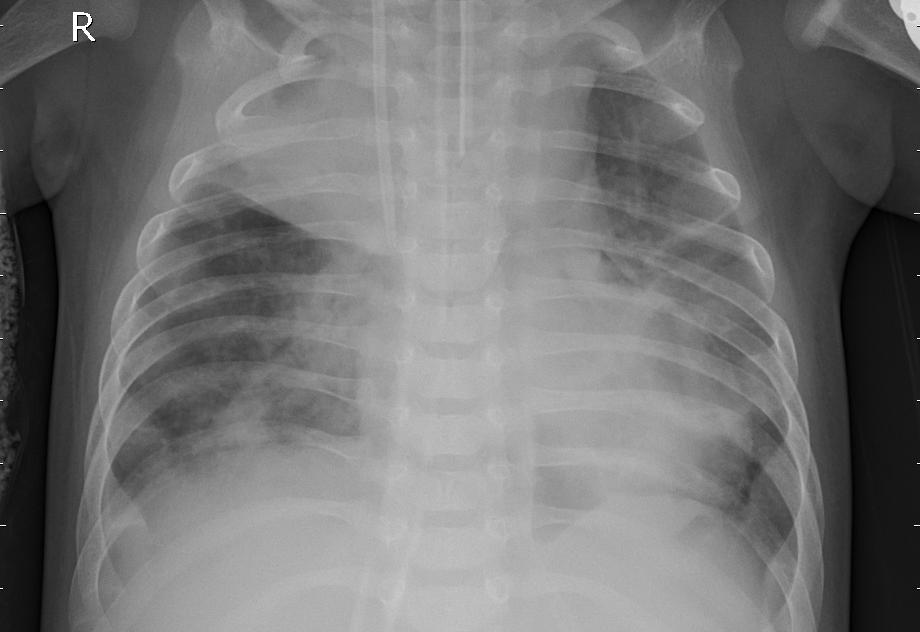
Diagnosis: PNEUMONIA